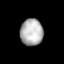
Tissue: lung
Cell type: Endothelial cells
Senescence score: 0.5851
Nuclear area (px): 599
Mean DAPI intensity: 177.189